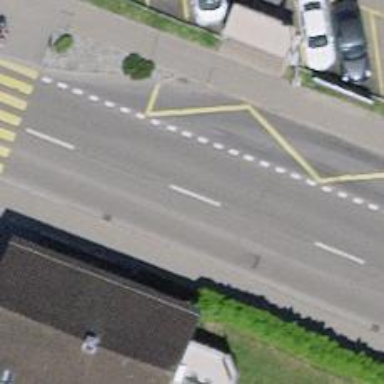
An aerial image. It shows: Bus stop equipped with public transport stop position.